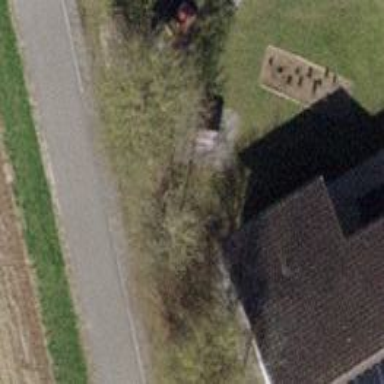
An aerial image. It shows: Playground with playhouse.